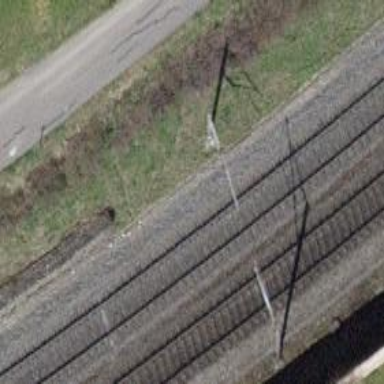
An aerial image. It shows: Railway with electrified contact lines.